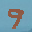
Label: 9